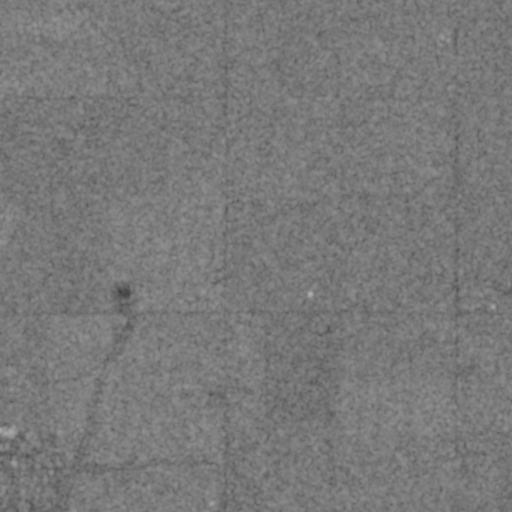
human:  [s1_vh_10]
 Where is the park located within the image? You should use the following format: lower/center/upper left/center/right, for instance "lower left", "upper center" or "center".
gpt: The park is located in the lower left of the image.
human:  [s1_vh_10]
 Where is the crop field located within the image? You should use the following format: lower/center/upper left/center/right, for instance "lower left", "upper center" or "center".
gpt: There is no crop field in the image.

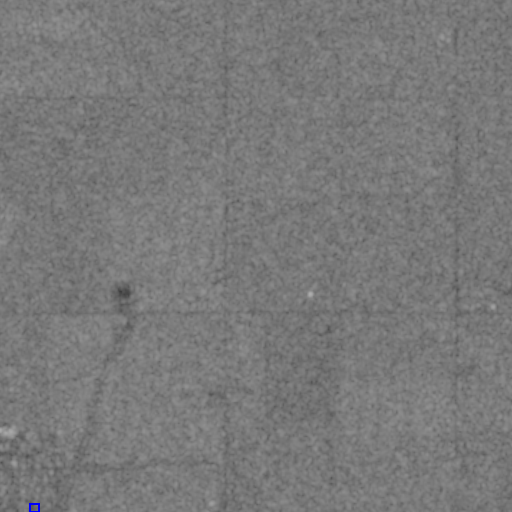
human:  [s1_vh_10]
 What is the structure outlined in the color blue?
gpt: The structure outlined in blue is a park.
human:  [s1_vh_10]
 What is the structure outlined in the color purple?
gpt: There is no purple outline.